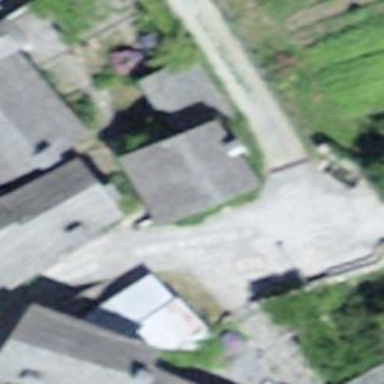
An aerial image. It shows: Building with grey gabled roof.